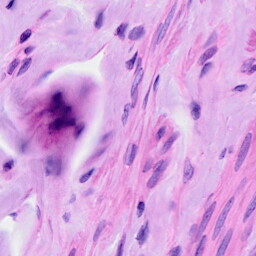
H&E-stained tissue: Ovarian